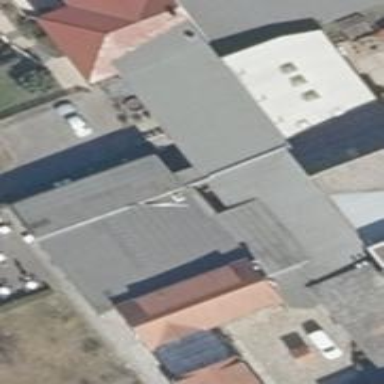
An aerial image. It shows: Restaurant.